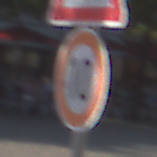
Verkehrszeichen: Geschwindigkeit10
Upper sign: DoppelkurveZunaechstLinks
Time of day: MorningAfternoon
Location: Outdoor (Urban)
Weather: Clear
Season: NotSpecified
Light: Natural